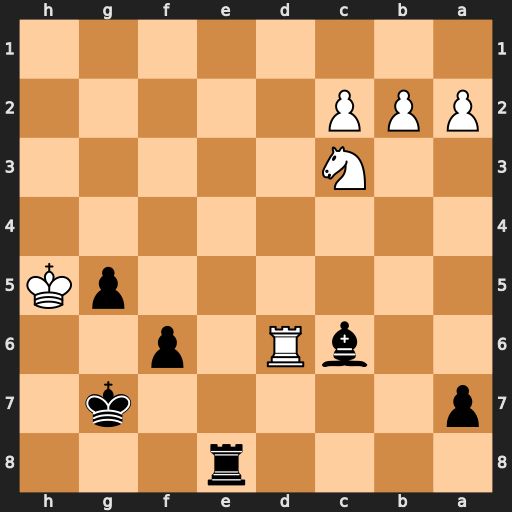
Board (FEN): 4r3/p5k1/2bR1p2/6pK/8/2N5/PPP5/8
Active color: b
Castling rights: -
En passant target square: -
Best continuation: Bf3#